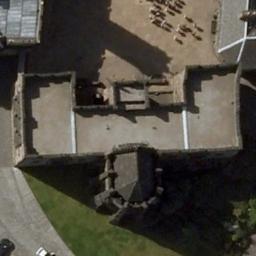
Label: palace